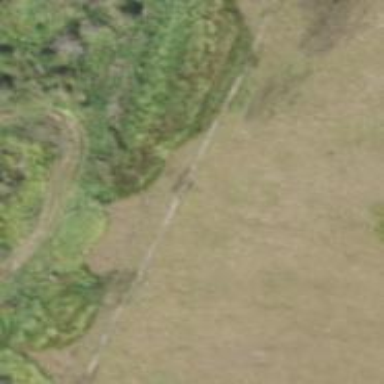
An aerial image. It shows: Abandoned road.